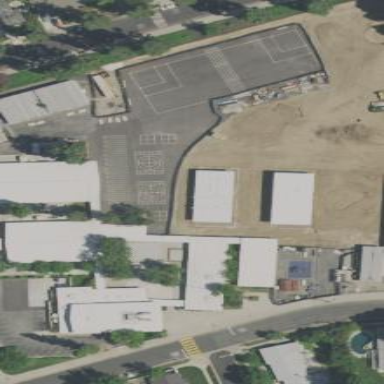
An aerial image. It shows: School.